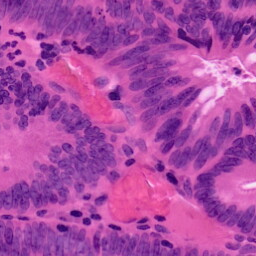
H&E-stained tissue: Colon